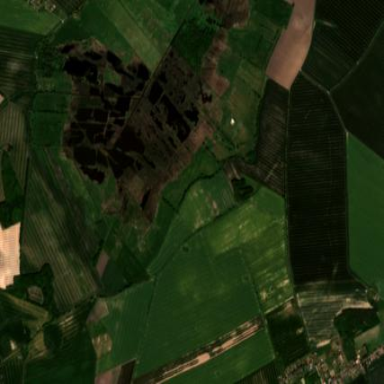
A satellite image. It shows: Picturesque farmland scene.